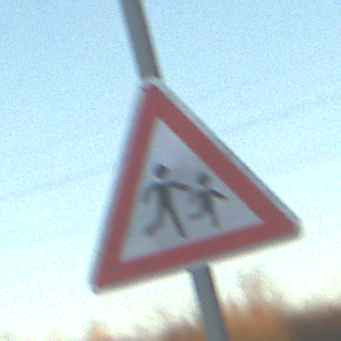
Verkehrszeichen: KinderLinks
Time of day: SunriseSunset
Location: Outdoor (Nature)
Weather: Clear
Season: Winter
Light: Natural